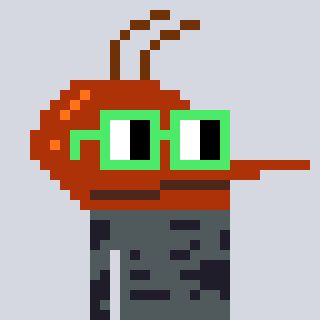
a pixel art character with square light green glasses, a mosquito-shaped head and a grayscale-colored body on a cool background